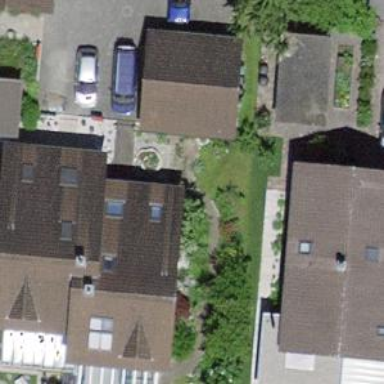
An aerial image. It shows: Terrace building.